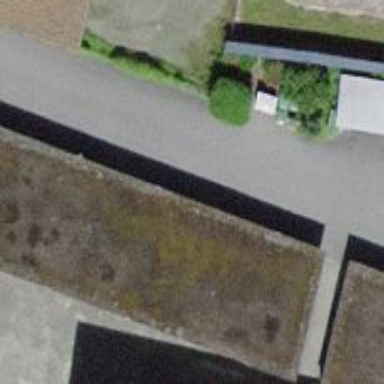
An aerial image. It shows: Garages with flat roofs.